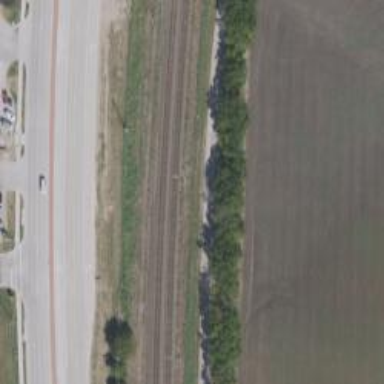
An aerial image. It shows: Railway siding with rails.